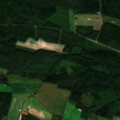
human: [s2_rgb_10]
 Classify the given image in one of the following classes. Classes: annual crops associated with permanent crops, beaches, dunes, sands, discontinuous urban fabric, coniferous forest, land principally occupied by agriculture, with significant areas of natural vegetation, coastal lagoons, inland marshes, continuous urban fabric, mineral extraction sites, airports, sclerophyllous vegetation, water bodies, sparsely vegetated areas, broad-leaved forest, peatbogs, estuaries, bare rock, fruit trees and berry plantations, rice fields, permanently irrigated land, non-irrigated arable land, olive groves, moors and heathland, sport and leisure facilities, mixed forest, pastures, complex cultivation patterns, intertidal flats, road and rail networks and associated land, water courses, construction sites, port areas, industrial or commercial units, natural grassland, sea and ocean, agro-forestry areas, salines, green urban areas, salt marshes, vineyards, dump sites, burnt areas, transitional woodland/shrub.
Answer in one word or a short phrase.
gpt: non-irrigated arable land, coniferous forest, mixed forest